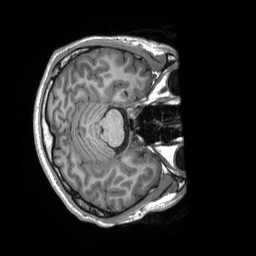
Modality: T1w
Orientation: axial
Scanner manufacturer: siemens
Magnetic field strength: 3 T
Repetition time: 2.3 s
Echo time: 0.00232 s